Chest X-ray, PA view. Patient: 39 years old, sex M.
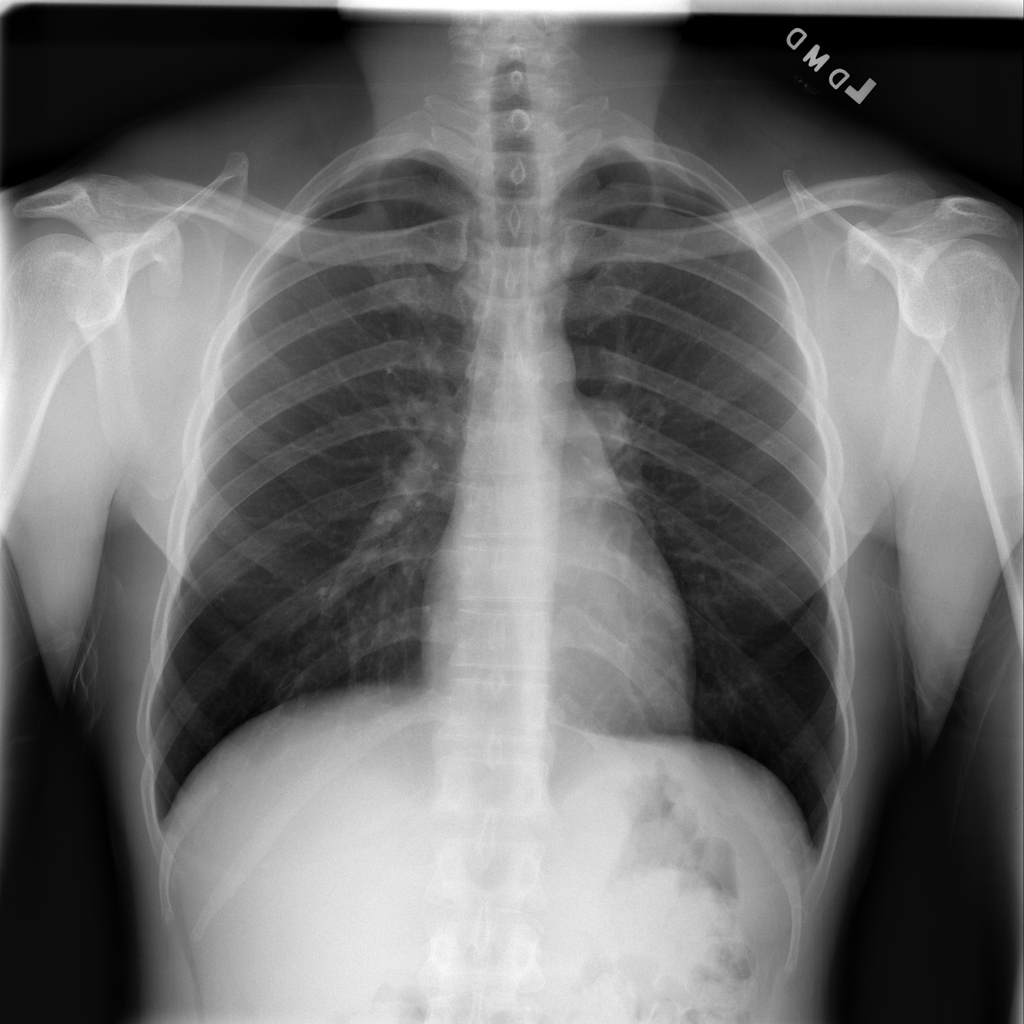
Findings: No Finding